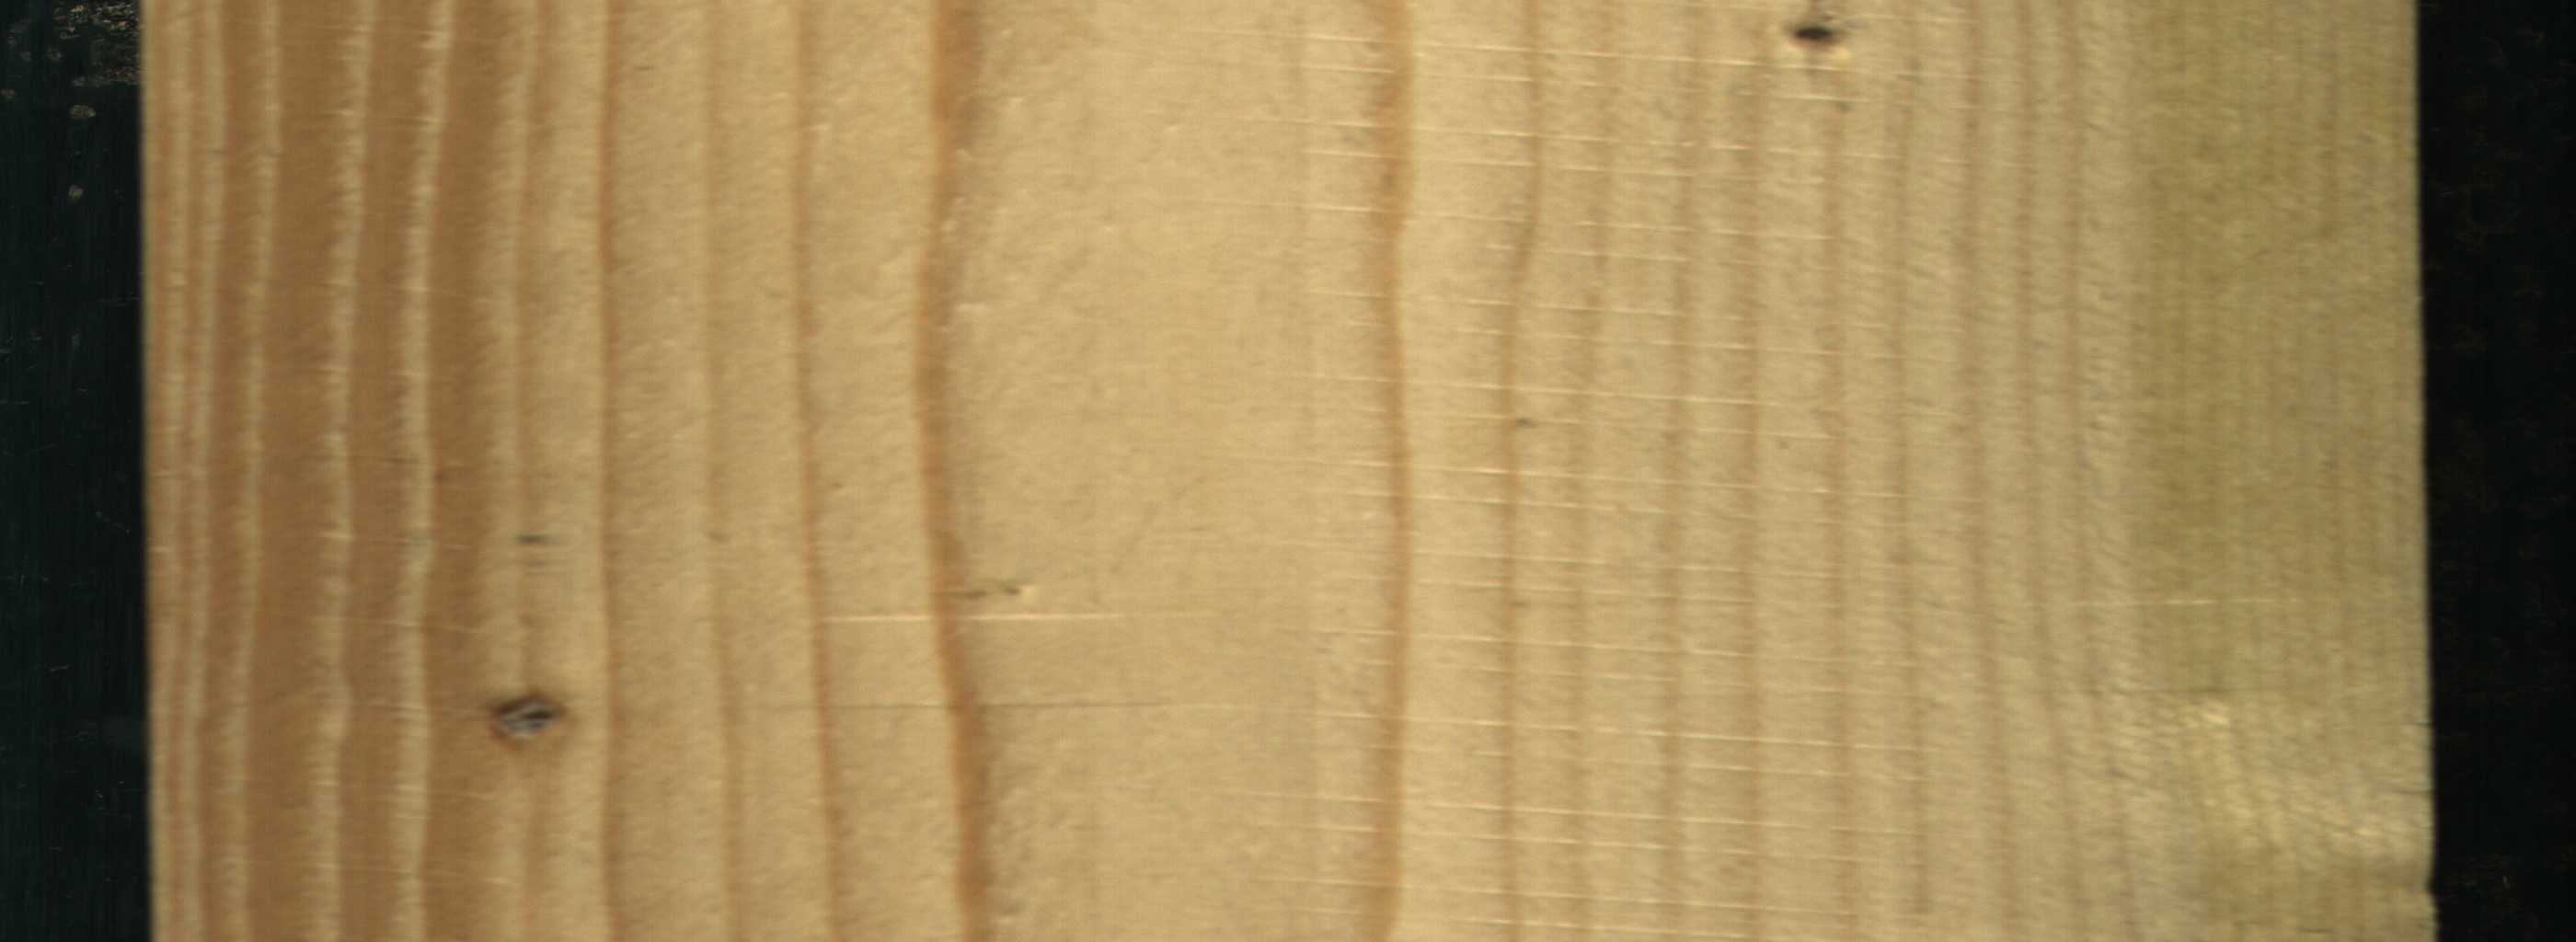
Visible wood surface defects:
Live_Knot
Live_Knot